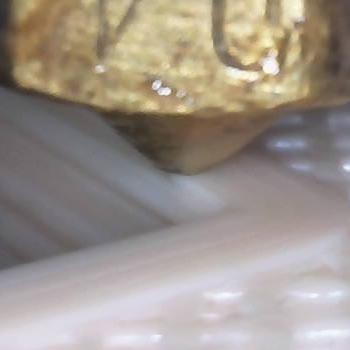
Flow rate: 89%